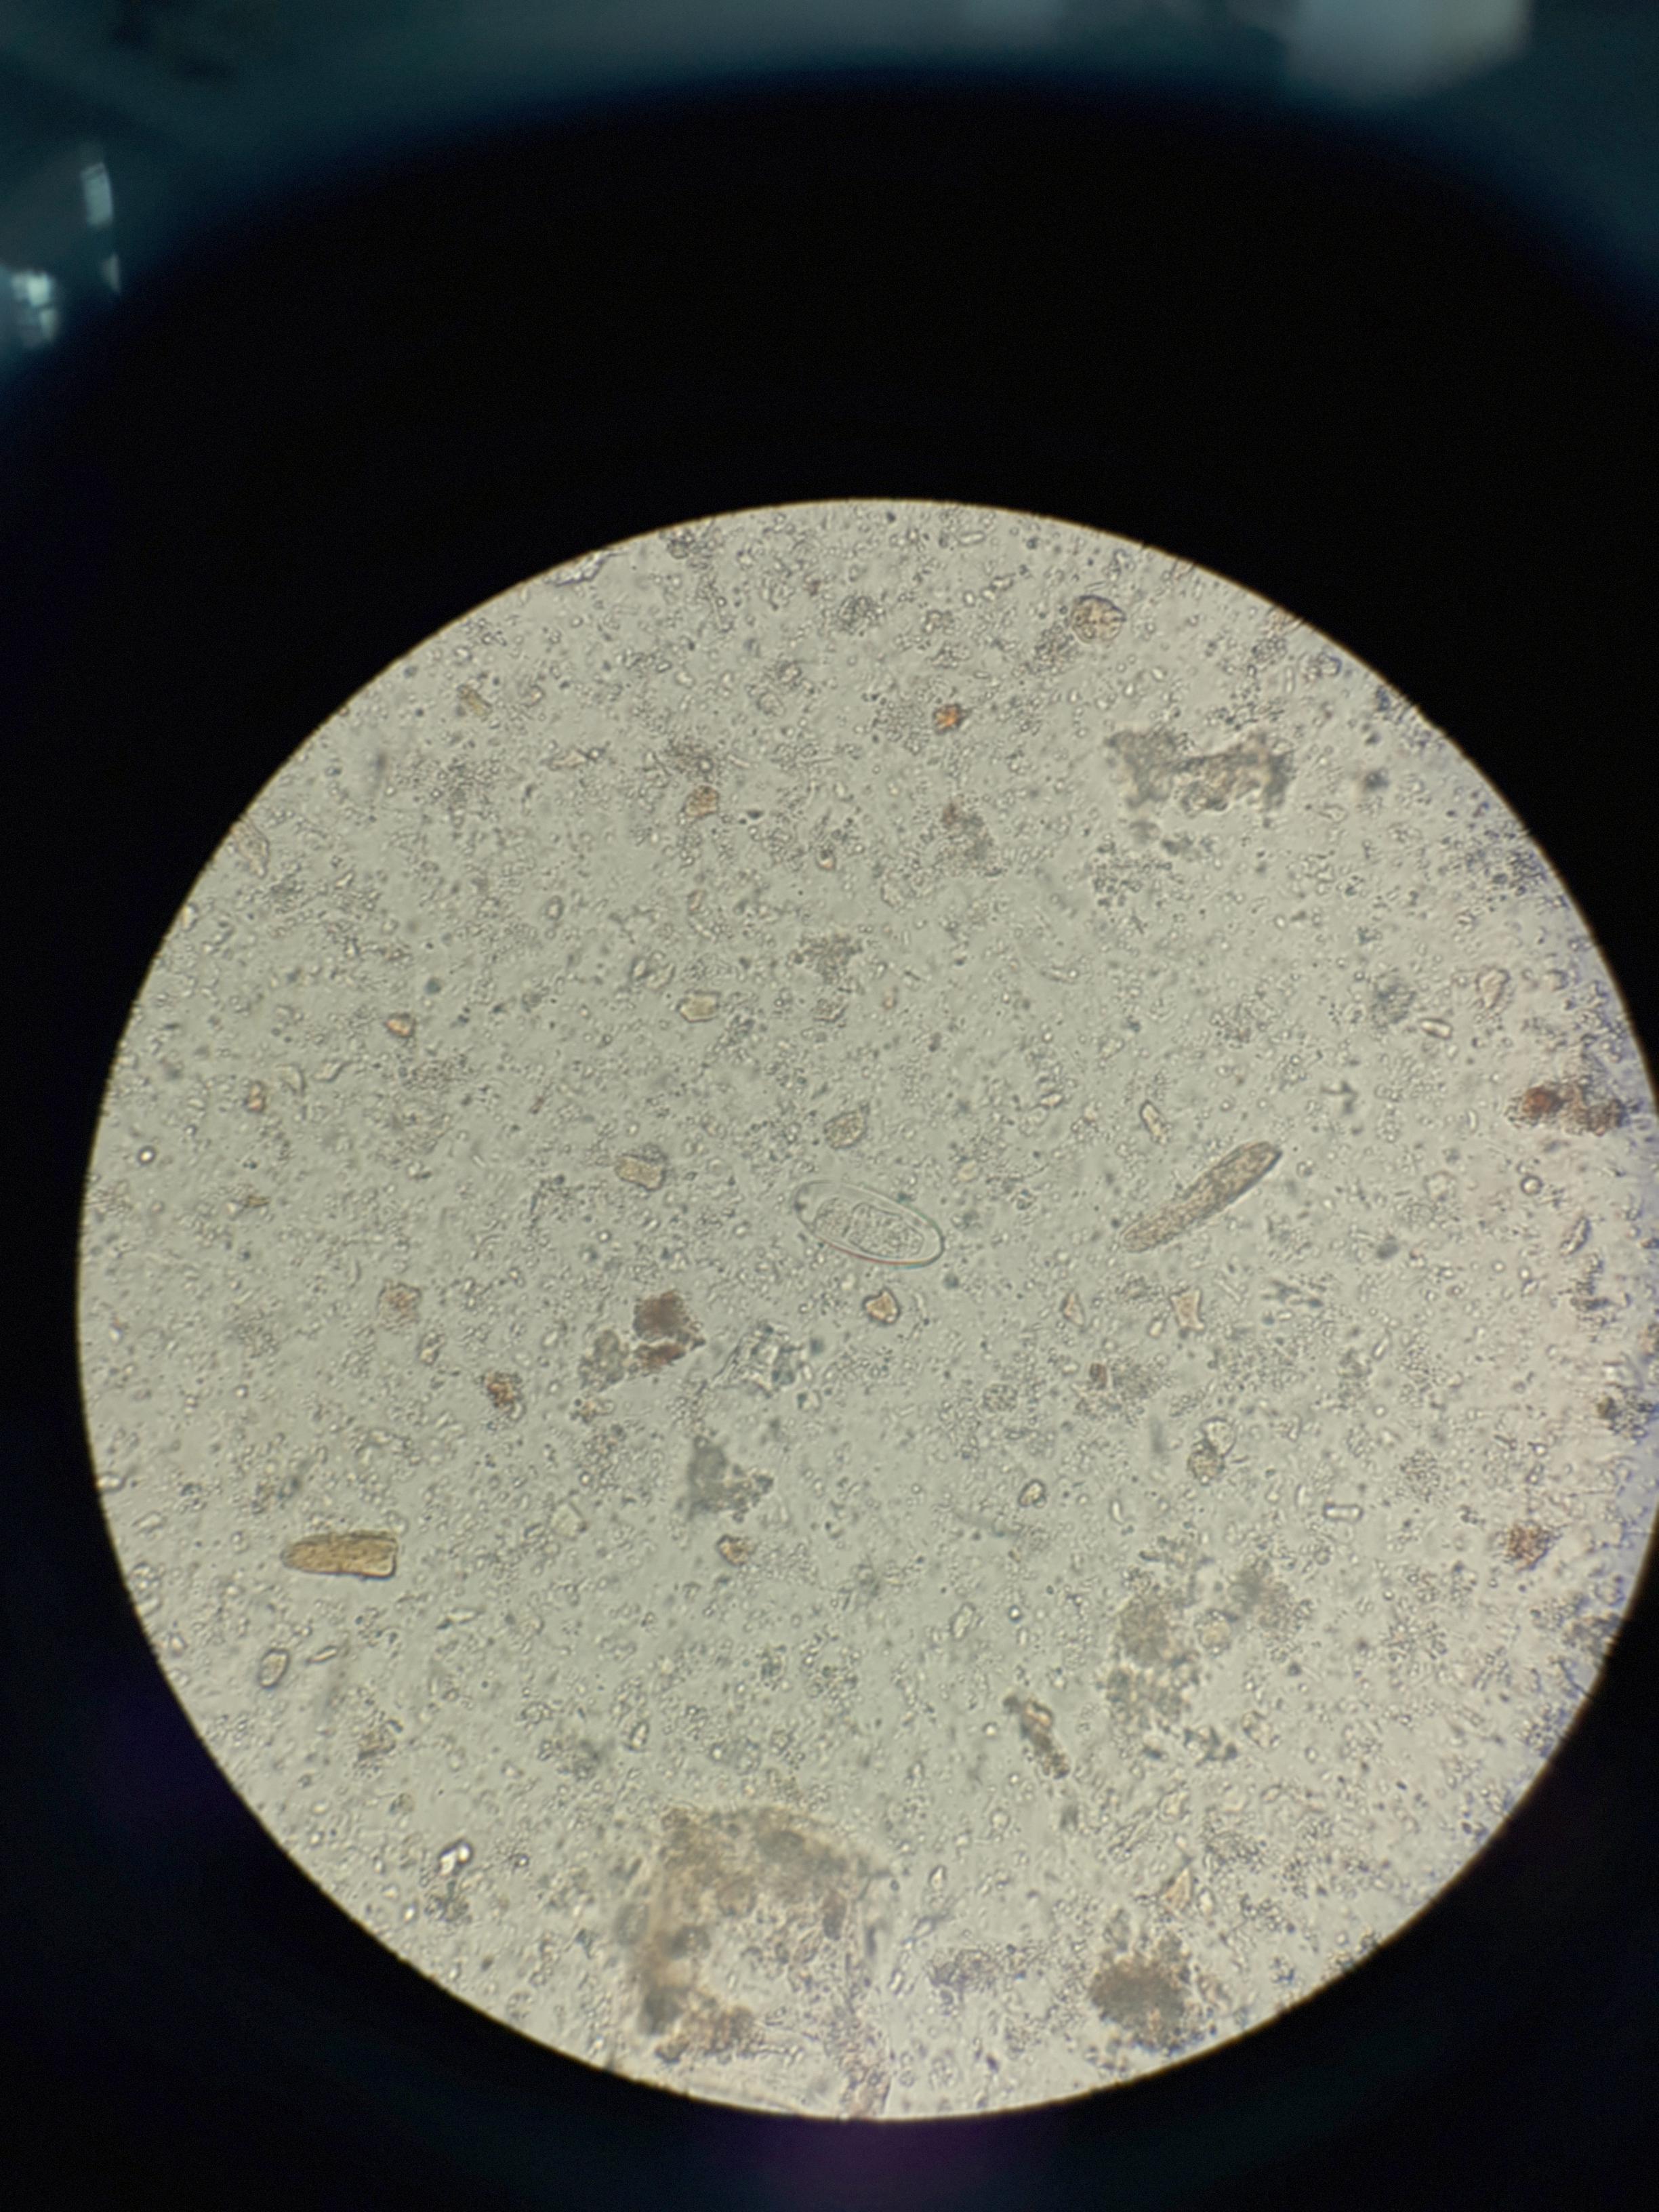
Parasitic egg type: Enterobius vermicularis